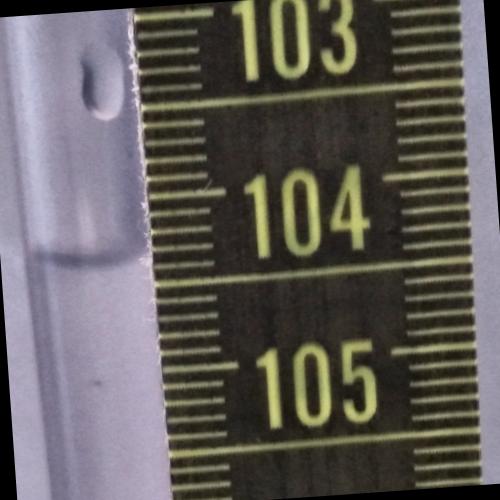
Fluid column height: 104.4 cm